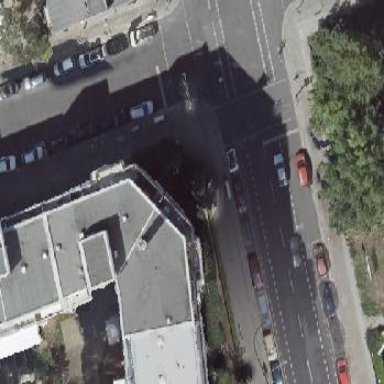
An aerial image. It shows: Apartment building with flat roof.